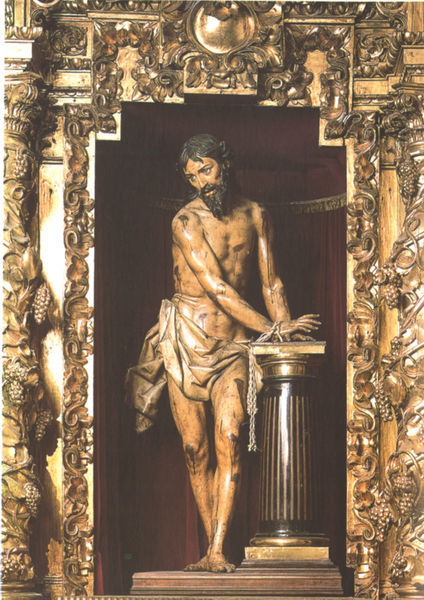
Titel: Christus an der Geißelsäule
Künstler: Gregorio Fernández
Standort: Valladolid, Vera Cruz (EU - E - Altkastilien)
Schlagwörter: blätter, dunkel, hand, kopf, mann, nackt, schatten, umhang, weiß, gelb, braun, holz, licht, mund, nase, säule, säulen, rot, tuch, ornament, bart, arme, augen, gesicht, rahmen, sockel, stein, bild, hände, vorhang, zweige, figur, gold, haare, stehend, strick, schultern, ranken, skulptur, statue, trauben, beine, fesseln, relief, farbe, wein, muskeln, ornamente, podest, zehen, oberkörper, foto, nische, blut, lendentuch, seil, zeh, gefangen, ketten, weintrauben, grab, jesus, wunden, leid, leiden, wandbild, fessel, trauen, gefesselt, judas, florales, skulptur folter jesus, säoúle